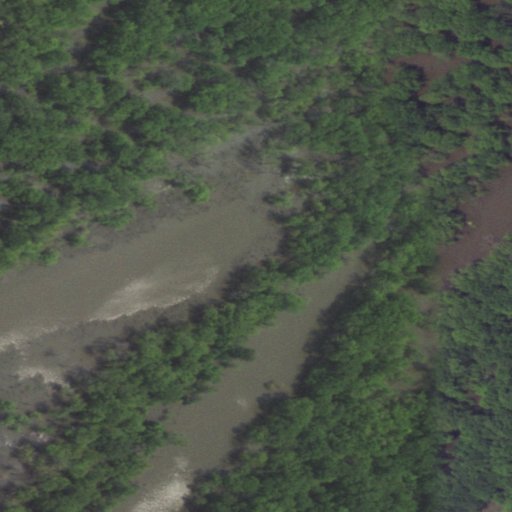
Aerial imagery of island in Iowa named O'connell Island containing woody wetlands, herbaceous wetlands, and open water